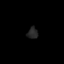
Tissue: skin
Cell type: Epithelial cells
Senescence score: 0.281
Nuclear area (px): 118
Mean DAPI intensity: 37.678